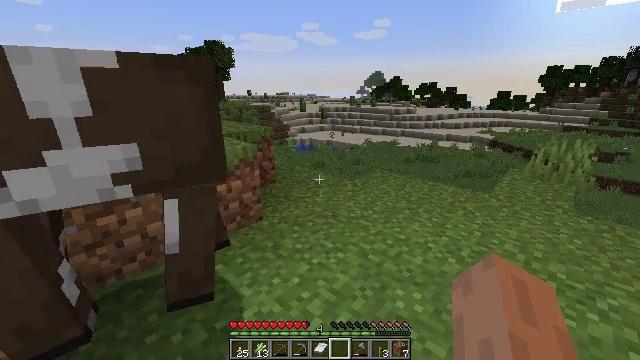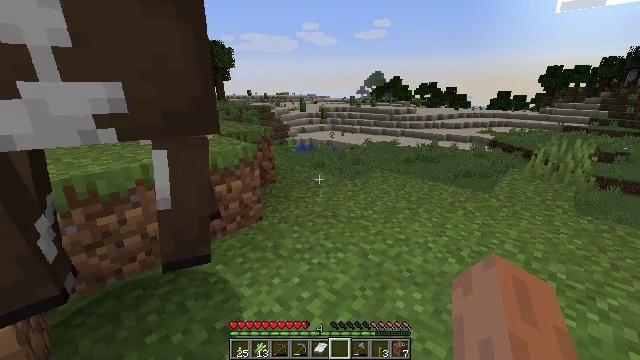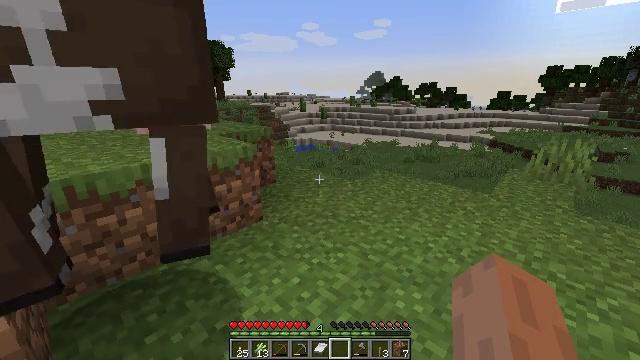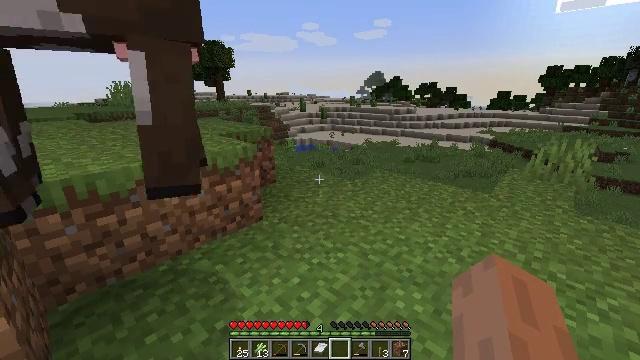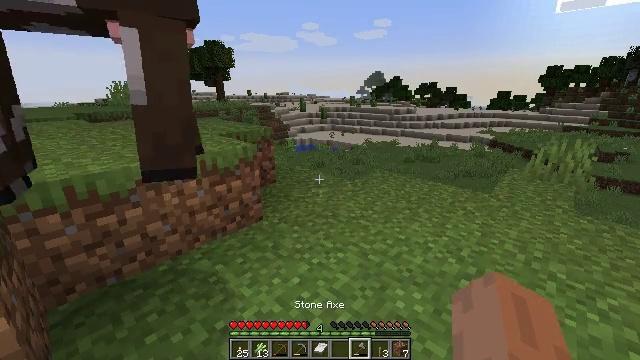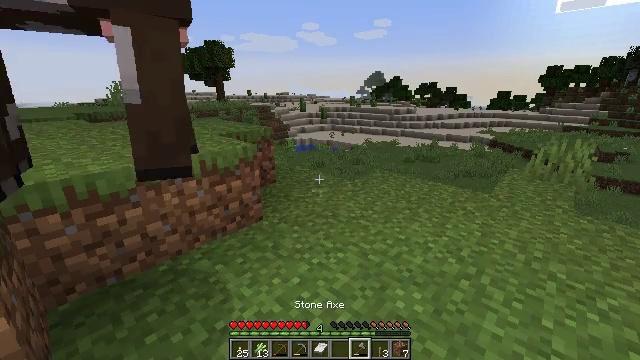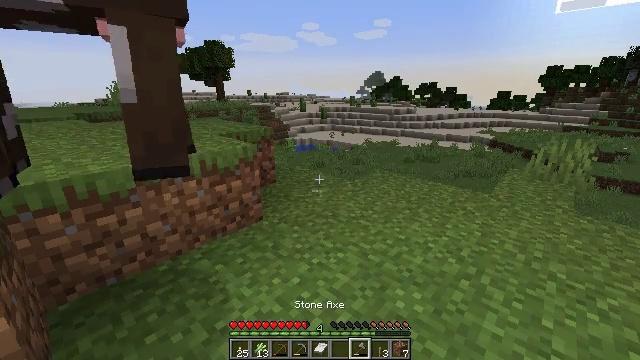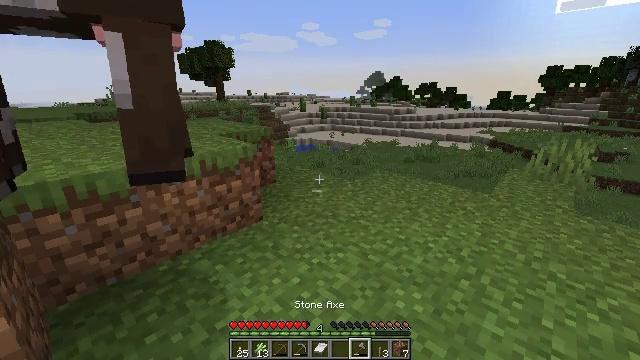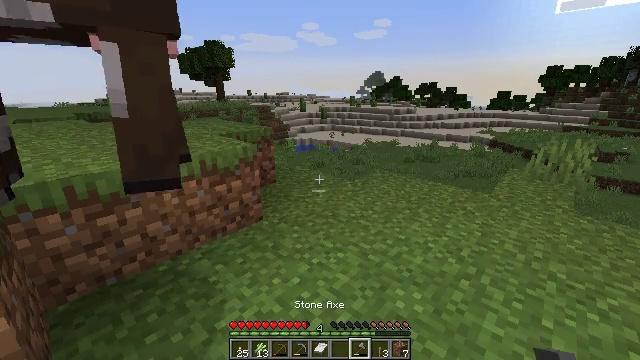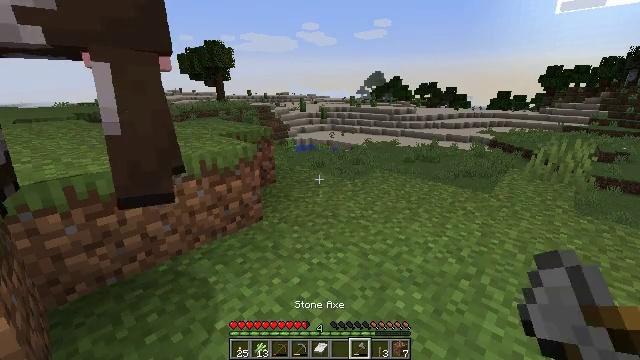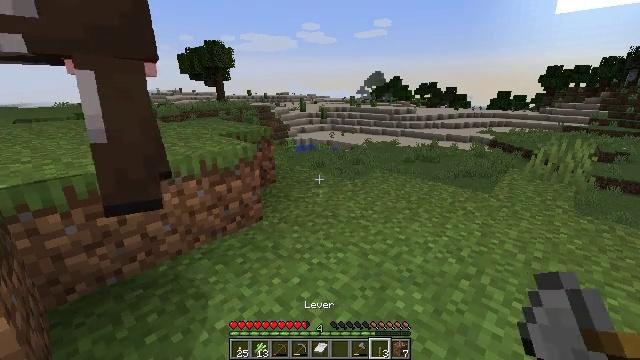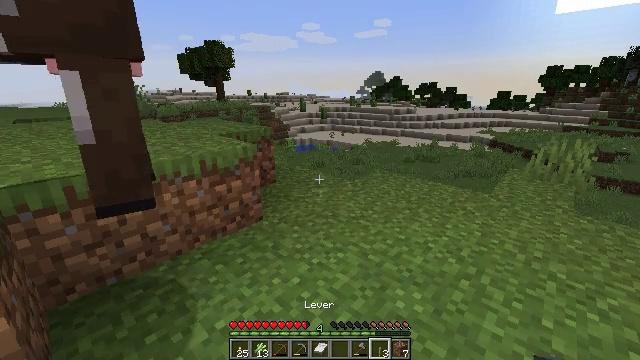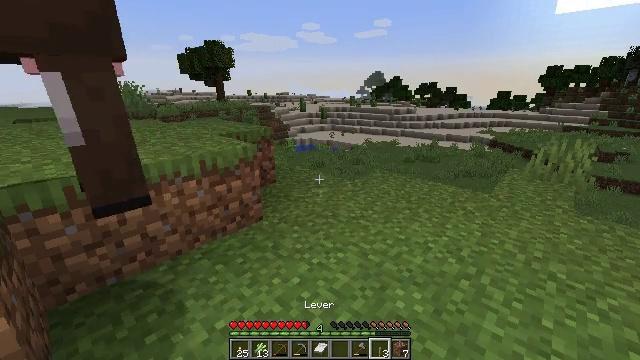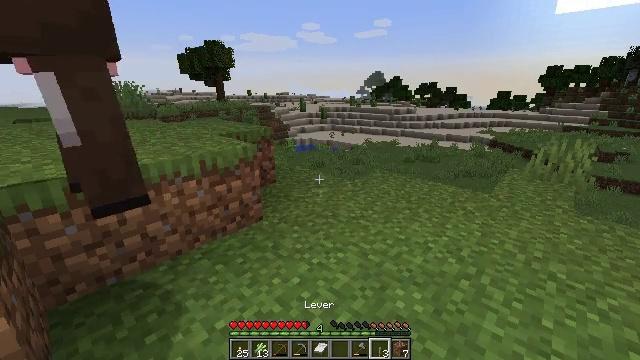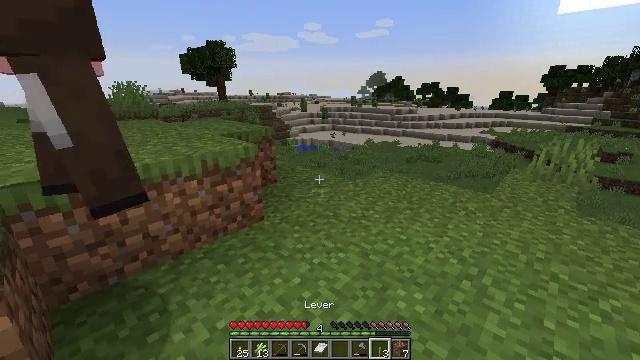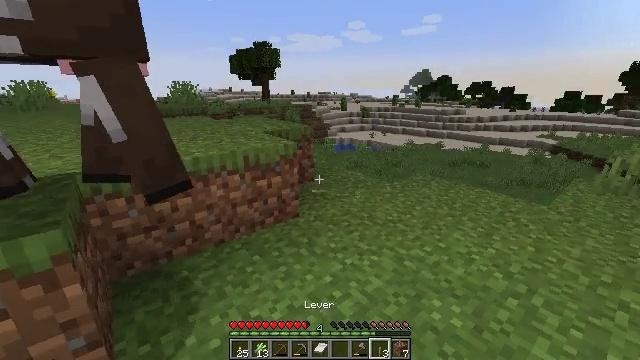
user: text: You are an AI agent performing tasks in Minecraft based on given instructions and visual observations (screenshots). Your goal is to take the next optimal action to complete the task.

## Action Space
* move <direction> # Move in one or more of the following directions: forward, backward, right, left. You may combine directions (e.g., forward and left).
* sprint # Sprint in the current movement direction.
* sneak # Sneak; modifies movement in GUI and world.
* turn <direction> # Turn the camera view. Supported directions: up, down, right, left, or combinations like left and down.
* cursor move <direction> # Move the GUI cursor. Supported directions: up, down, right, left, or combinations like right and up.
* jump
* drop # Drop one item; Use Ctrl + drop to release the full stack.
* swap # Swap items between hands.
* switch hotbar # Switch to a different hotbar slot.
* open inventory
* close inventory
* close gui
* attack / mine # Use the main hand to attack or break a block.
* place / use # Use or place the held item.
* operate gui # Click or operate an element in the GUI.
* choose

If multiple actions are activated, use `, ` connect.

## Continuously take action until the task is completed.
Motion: motion action
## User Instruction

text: Combat the cow.
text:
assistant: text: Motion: no_op
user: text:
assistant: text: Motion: no_op
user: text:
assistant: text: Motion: no_op
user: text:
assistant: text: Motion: no_op
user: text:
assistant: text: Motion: no_op
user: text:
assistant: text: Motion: no_op
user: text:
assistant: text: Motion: no_op
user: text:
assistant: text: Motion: no_op
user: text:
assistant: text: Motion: no_op
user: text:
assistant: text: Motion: no_op
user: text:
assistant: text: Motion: no_op
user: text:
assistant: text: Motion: no_op
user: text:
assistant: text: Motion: no_op
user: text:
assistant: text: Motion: no_op
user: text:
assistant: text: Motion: turn left
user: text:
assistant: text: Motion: turn left
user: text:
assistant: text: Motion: turn left
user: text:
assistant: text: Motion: turn left
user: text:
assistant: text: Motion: turn left
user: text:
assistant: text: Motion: move forward, turn left
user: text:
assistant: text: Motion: move forward, turn left
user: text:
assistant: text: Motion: move forward, turn left
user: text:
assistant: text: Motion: move forward, turn left
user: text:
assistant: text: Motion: move forward, turn right and up
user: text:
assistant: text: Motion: move forward
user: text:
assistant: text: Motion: move forward
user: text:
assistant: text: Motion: move forward
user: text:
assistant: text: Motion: move forward
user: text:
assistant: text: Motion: move forward
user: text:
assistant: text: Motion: move forward, turn left and up